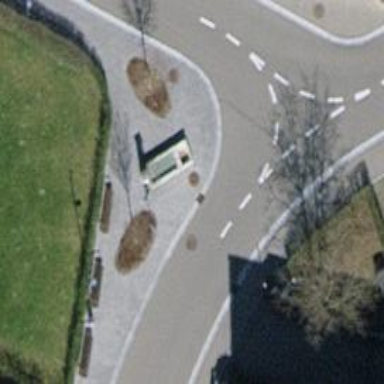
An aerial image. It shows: Fountain.